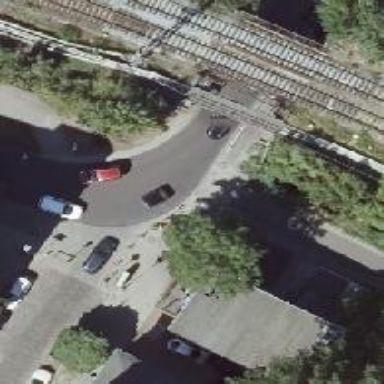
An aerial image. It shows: Unmarked crossing on the road.